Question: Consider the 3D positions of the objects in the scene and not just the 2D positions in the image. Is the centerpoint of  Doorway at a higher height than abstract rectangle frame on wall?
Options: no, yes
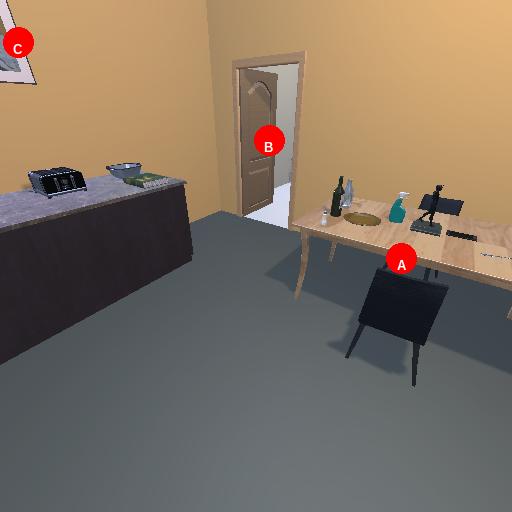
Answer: no